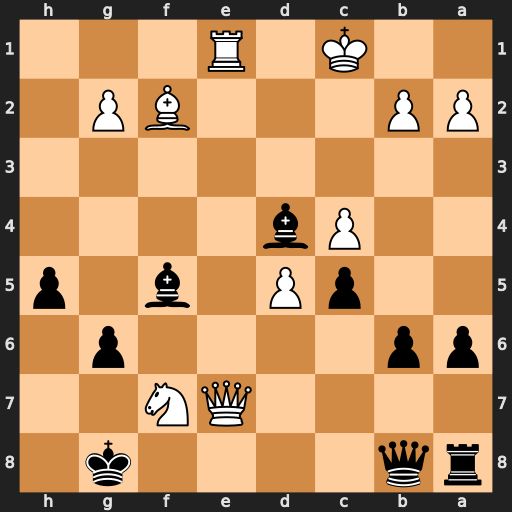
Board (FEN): rq4k1/4QN2/pp4p1/2pP1b1p/2Pb4/8/PP3BP1/2K1R3
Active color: b
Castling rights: -
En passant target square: -
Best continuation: Qf4+ Be3 Bxe3+